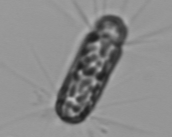
Label: Corethron_hystrix